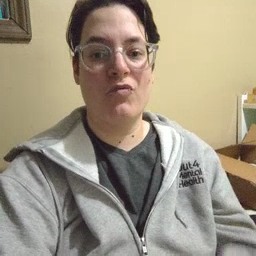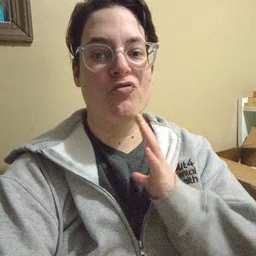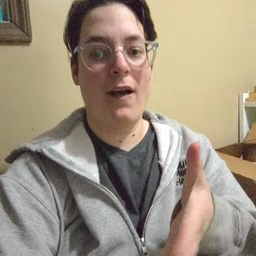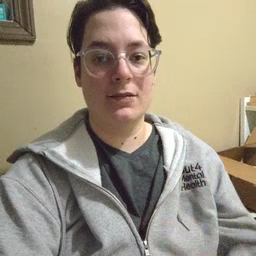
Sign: fine